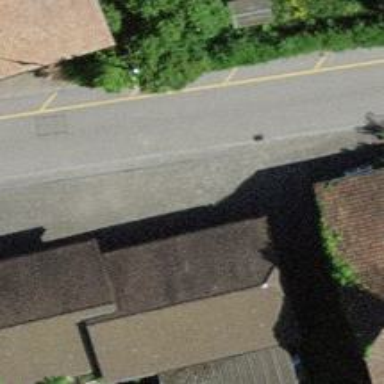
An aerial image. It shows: Garage building.